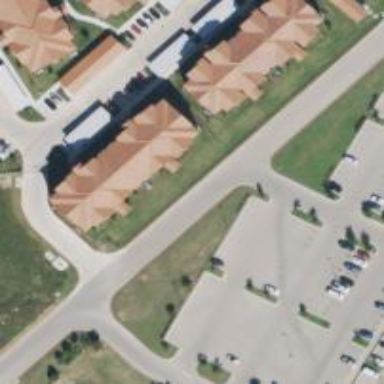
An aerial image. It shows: Image showing building with apartments.